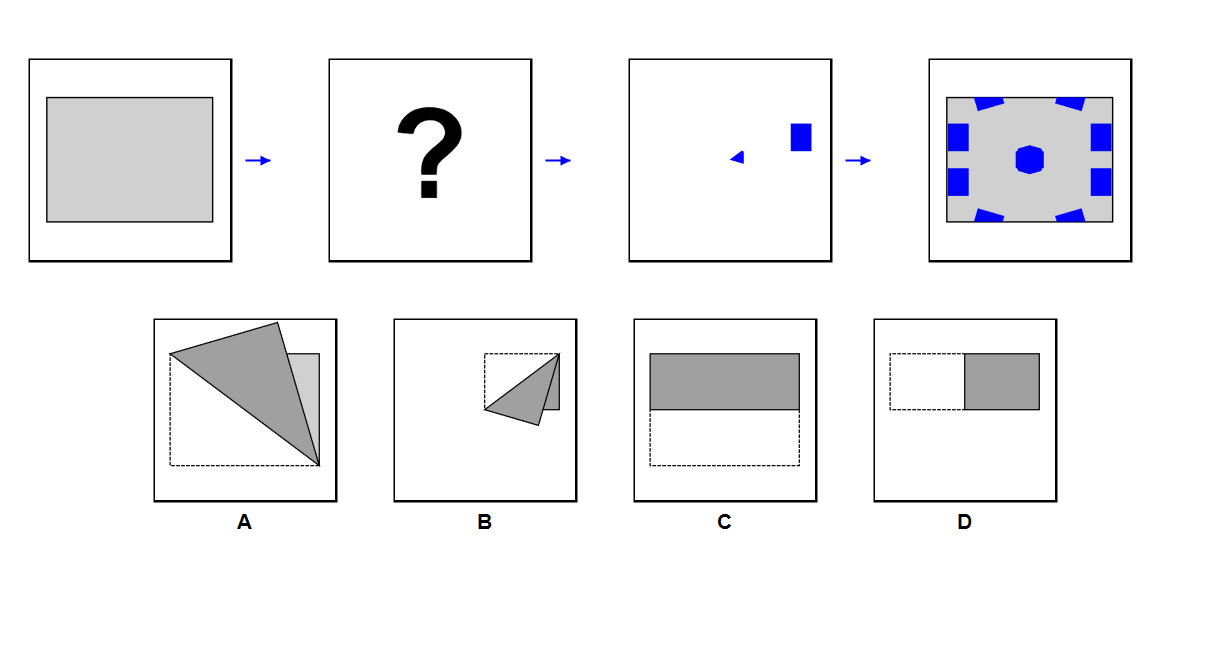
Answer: A